Question: I have a problem with RichText element and (auto)-indents in paragraphs. (see image)

My code:
'''
<s:RichText id="richTxt" paddingLeft="60" paddingTop="10"
width="300">
<s:content >
<s:p >
Lorem ipsum dolor sit amet, consectetuer adipiscing elit. Nam eu nulla. nc dapibus, nisi et iaculis feugiat, leo ipsum venenatis enim, a nonummy magna ante vitae diam. <s:br />
Morbi volutpat leo in ligula. Integer vel magna. Quisque ut magna nc dapibus, nisi et iaculis feugiat, leo ipsum venenatis enim, a nonummy magna ante vitae diam. <s:br />
Morbi volutpat leo in ligula. Integer vel magna. Quisque ut magna nc dapibus, nisi et iaculis feugiat, leo ipsum venenatis enim, a nonummy magna ante vitae d
</s:p>
</s:content>
</s:RichText>
'''
I have tried:
- - -
But either it influence only the first line of the paragraph or nothing happends
The question is: Is it possible to align the text in the paragraph without the indent of the first line?
Thanks for your help
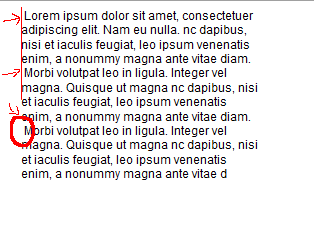
Answer: The whitespace you see rendered is not an indentation of any kind. It is simply, well, whitespace.
If you would display hidden characters in your code you'd see '<s:p>[return][tab][tab][tab]Lorem ipsum...'. All of these whitespace characters are collapsed into a single space (much like HTML does).
So the solution is pretty simple: put it all on one line.
'''
<s:RichText id="richTxt" width="300">
<s:textFlow>
<s:TextFlow>
<s:p><s:span>Lorem ... diam.<s:br />Morbi ... diam.<s:br />Morbi ... vitae d</s:span></s:p>
</s:TextFlow>
</s:textFlow>
</s:RichText>
'''